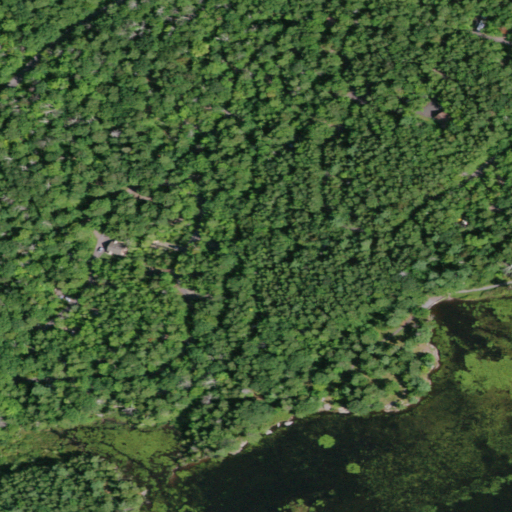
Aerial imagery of valley in New York named Marys Glen containing open development, evergreen forest, woody wetlands, mixed forest, open water, grassland, herbaceous wetlands, and deciduous forest